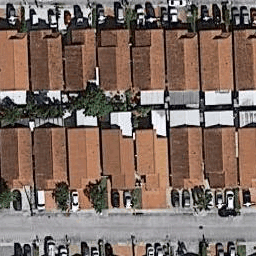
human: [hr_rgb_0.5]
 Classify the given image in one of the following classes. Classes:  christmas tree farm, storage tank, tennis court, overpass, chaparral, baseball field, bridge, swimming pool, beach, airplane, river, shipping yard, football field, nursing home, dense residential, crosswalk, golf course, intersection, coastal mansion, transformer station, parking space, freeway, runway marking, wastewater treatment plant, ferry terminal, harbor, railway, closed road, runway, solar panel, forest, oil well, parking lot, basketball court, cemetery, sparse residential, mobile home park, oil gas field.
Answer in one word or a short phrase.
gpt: dense residential